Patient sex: M
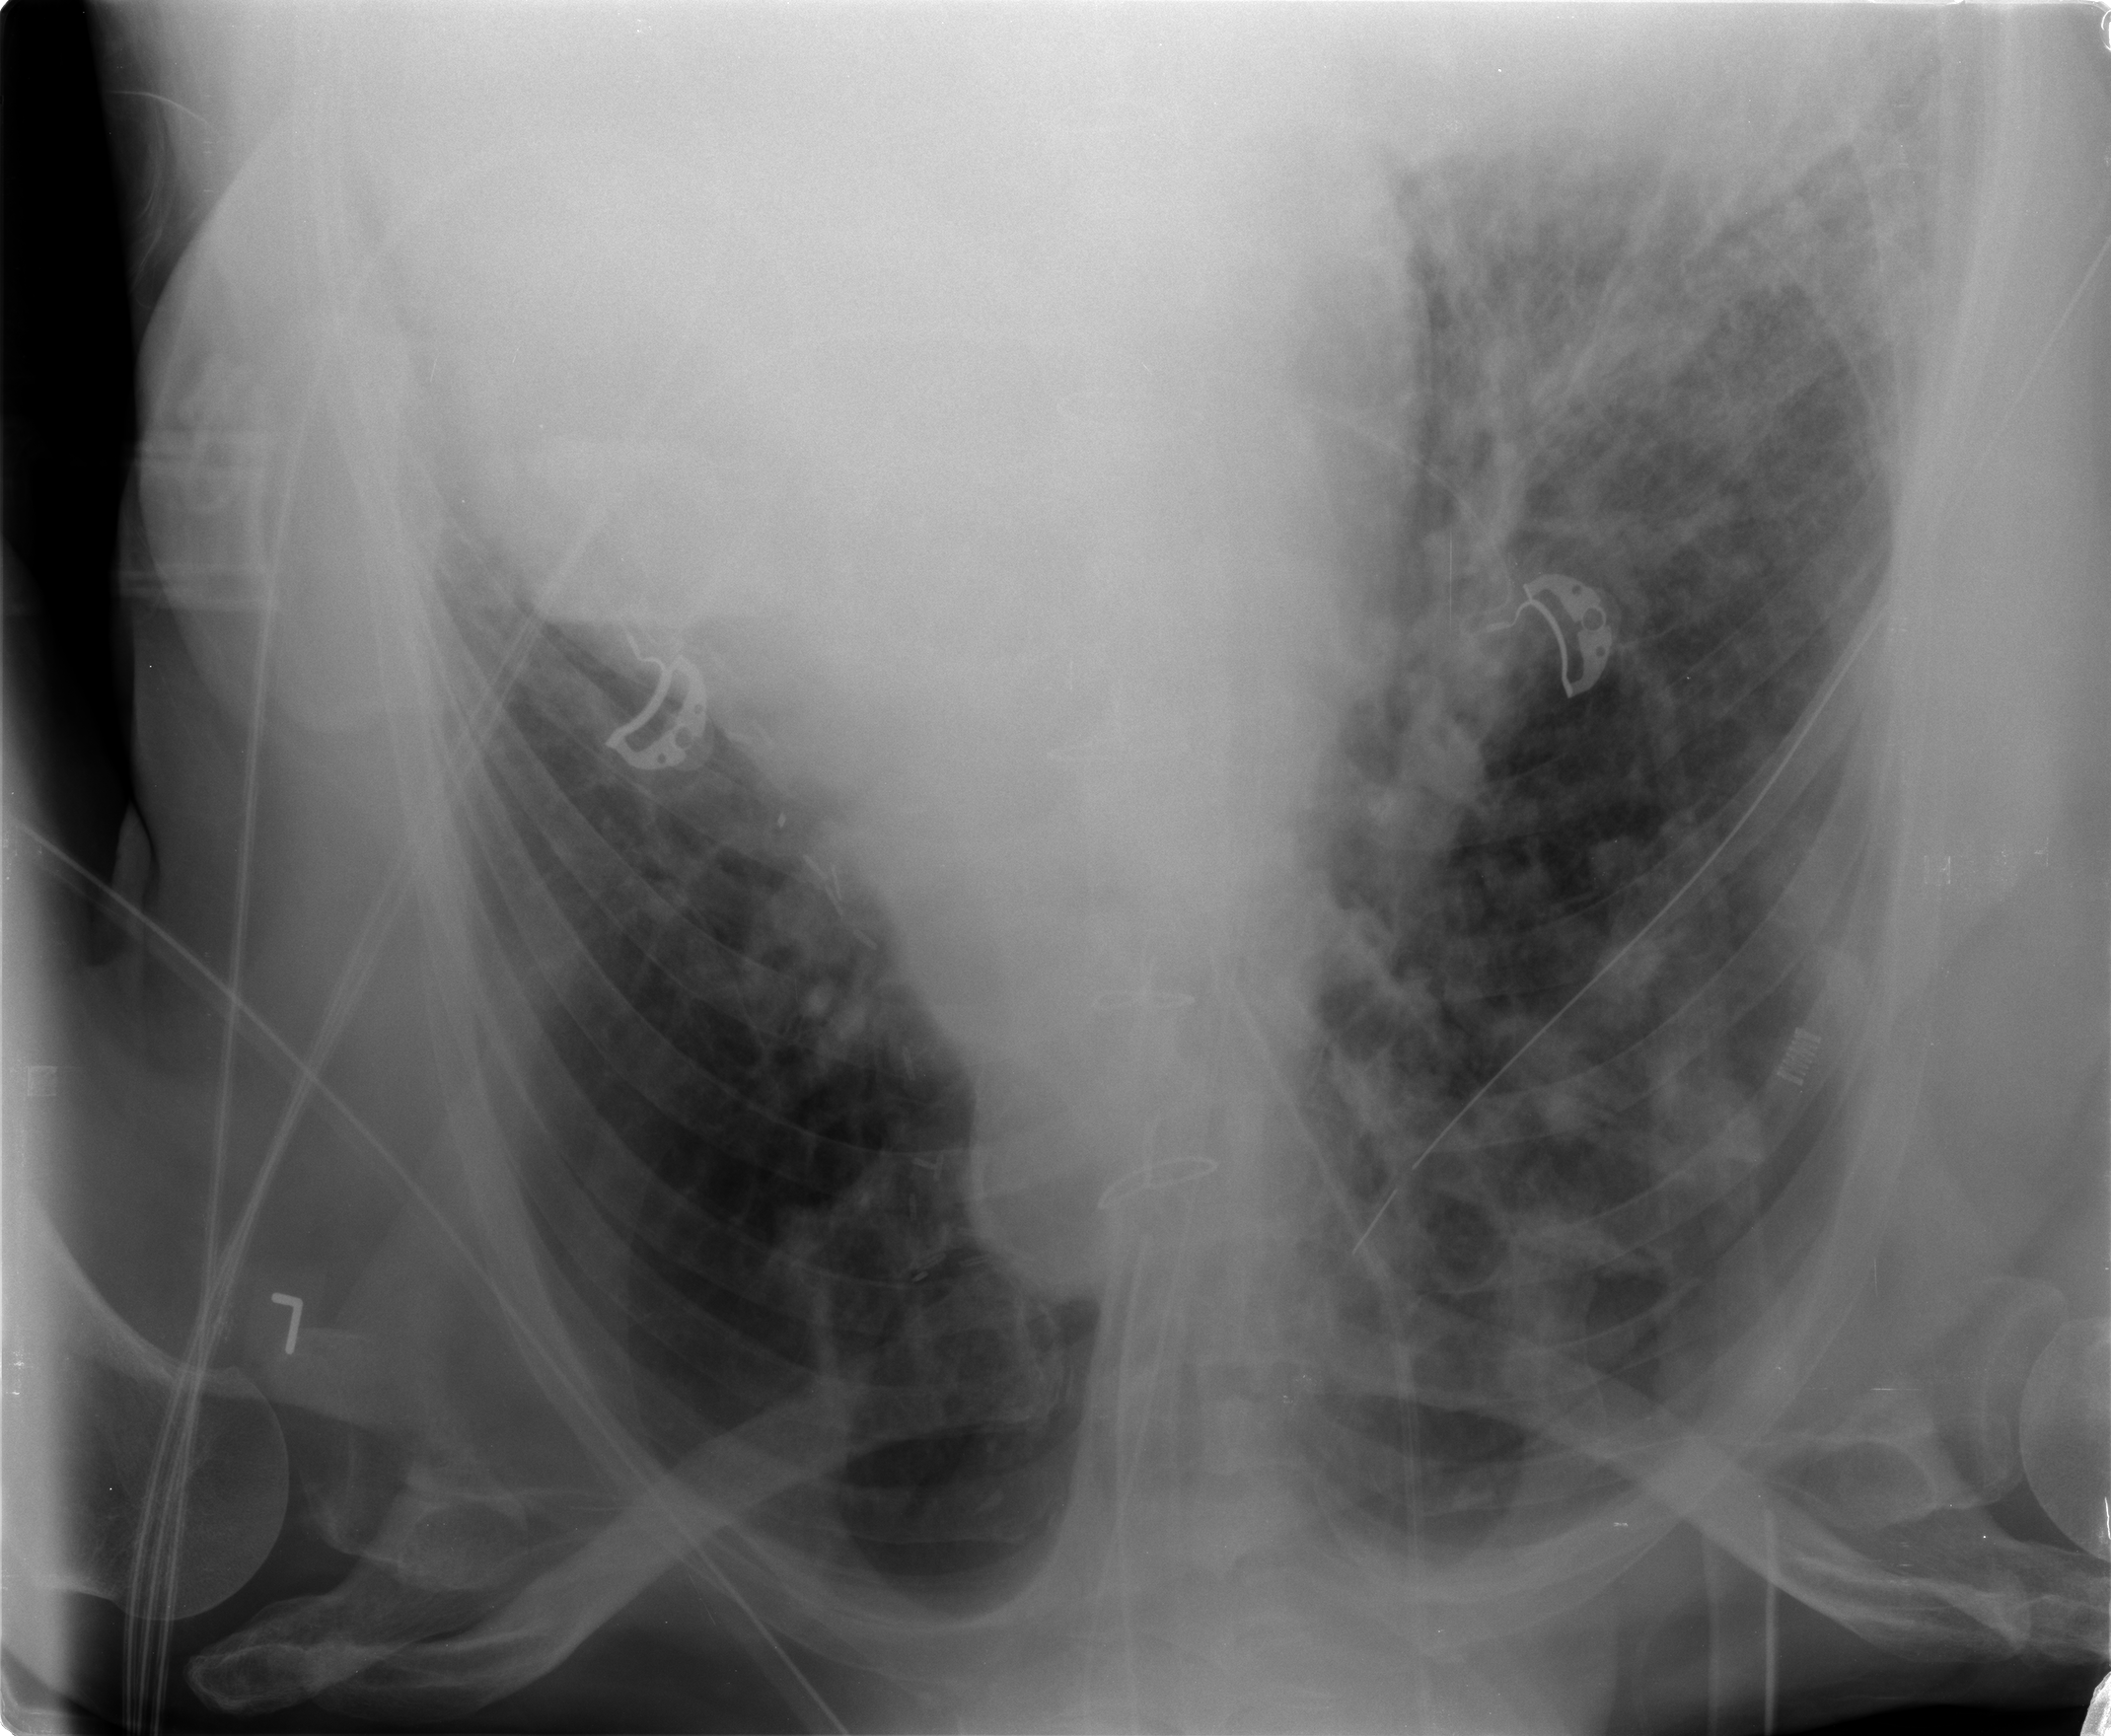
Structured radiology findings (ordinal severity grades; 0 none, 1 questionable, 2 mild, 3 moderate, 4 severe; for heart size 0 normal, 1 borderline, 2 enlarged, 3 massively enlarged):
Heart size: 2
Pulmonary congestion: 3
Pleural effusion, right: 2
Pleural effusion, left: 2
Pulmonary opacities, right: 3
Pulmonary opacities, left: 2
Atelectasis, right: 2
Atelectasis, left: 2